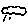
Label: cloud